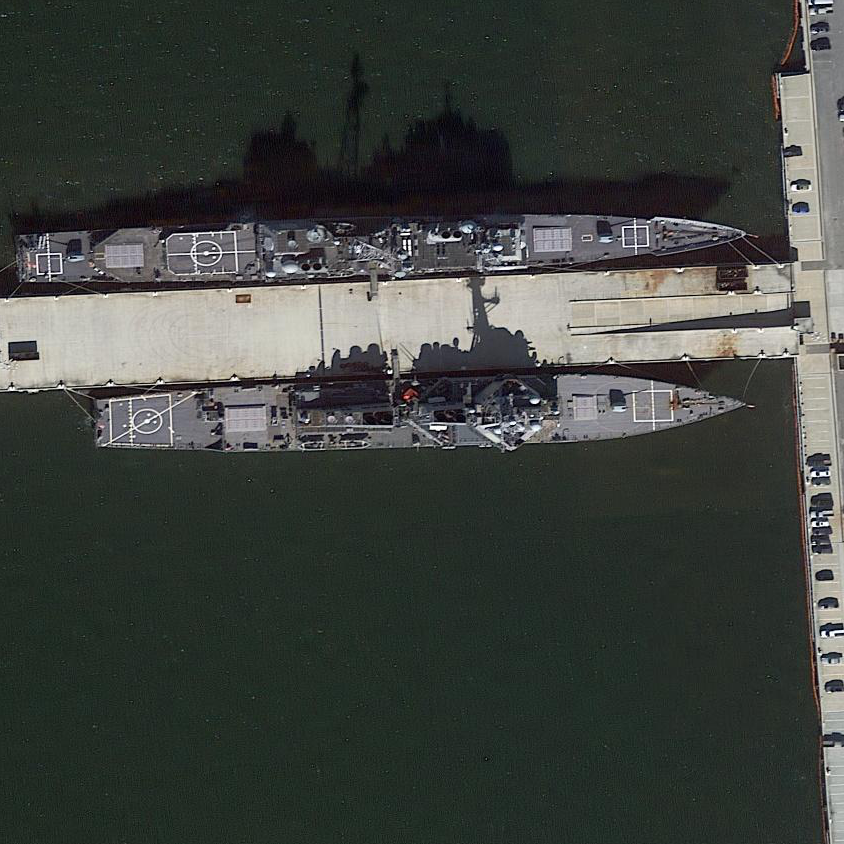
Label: destroyer